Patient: sex F, age 80
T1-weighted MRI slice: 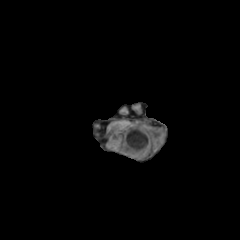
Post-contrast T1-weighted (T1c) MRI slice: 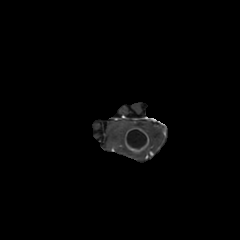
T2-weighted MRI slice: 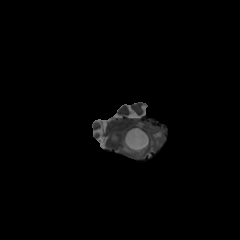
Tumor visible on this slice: yes
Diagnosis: Glioblastoma, IDH-wildtype
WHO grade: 4